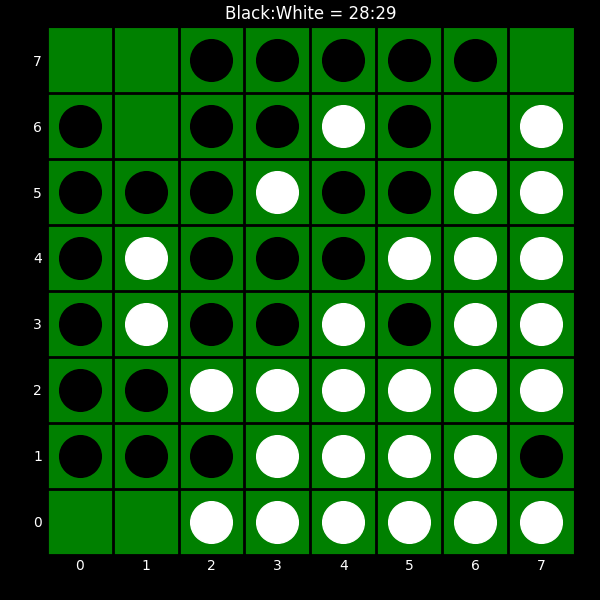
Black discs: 28
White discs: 29